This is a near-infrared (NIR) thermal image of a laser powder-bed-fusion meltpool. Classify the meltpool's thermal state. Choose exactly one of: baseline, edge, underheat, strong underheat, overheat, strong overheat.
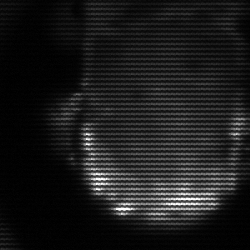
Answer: baseline